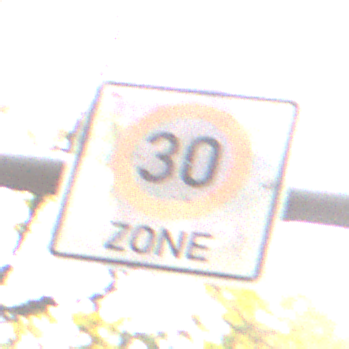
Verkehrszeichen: BeginnZone30
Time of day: Midday
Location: Outdoor (Nature)
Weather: Overcast
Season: NotSpecified
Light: Natural